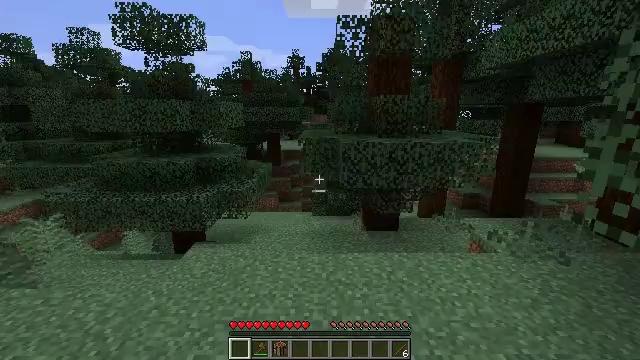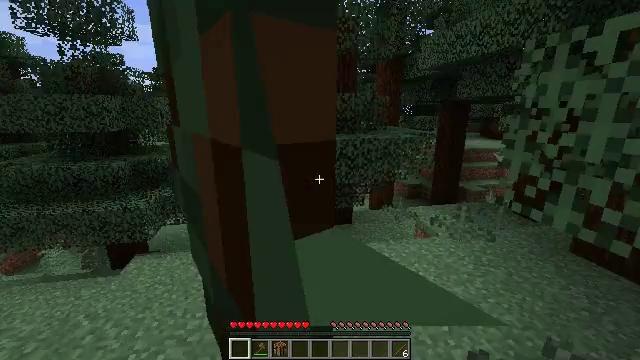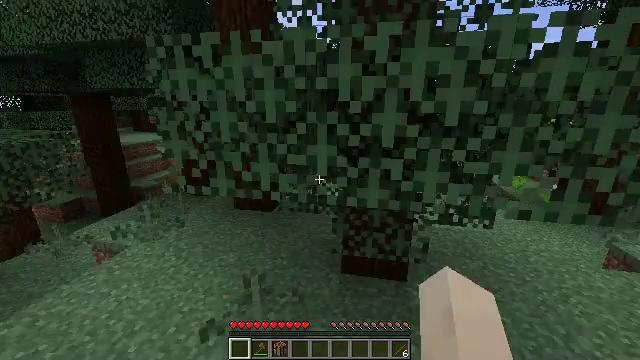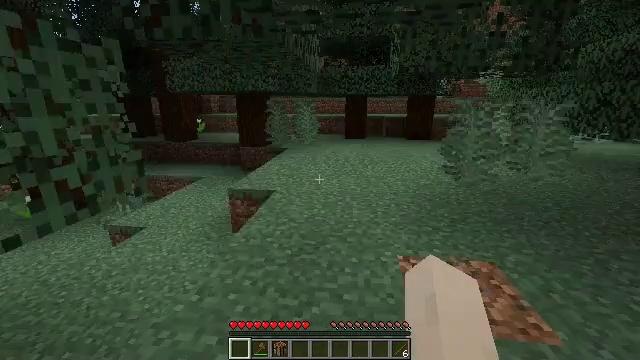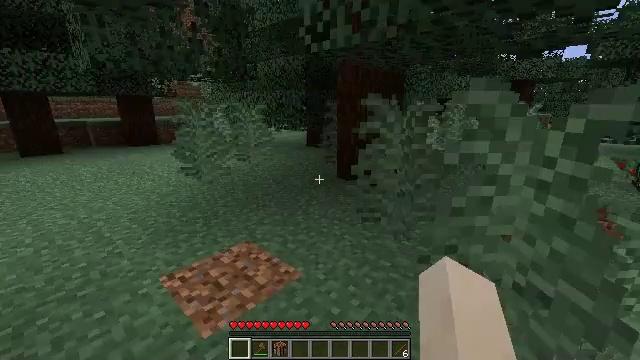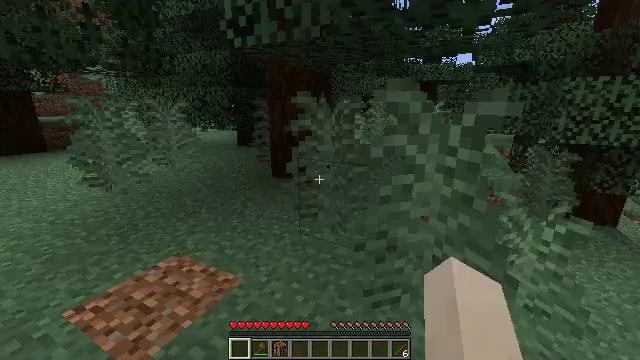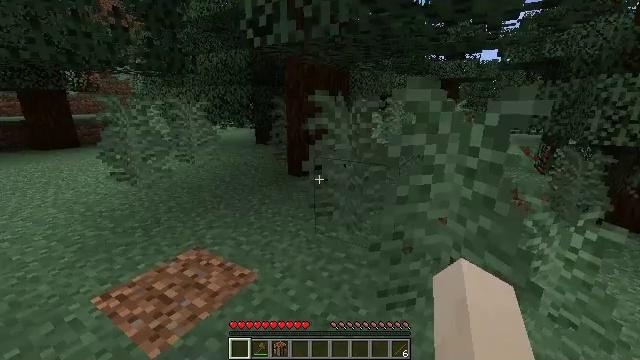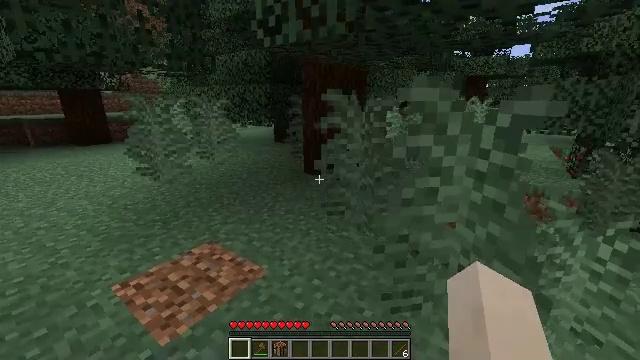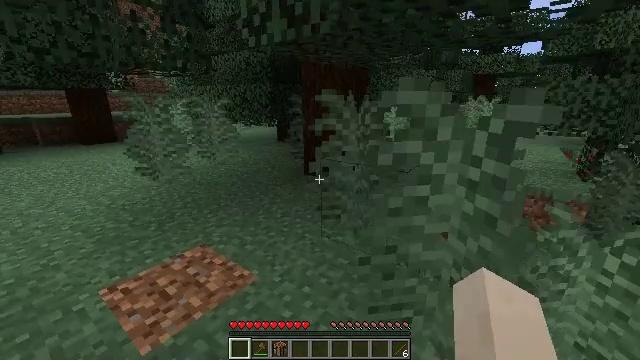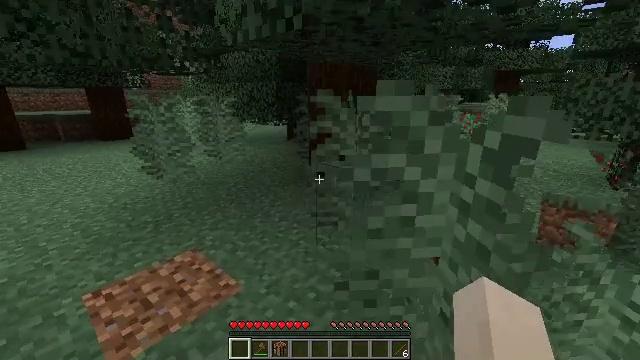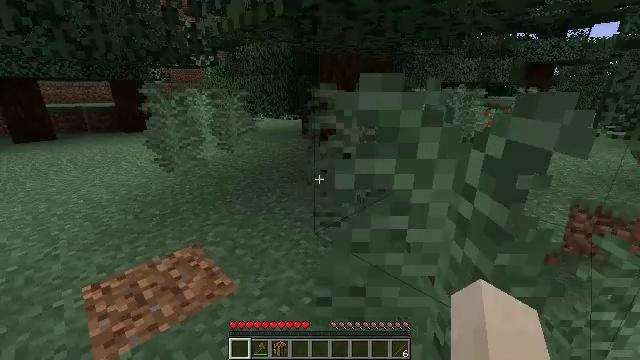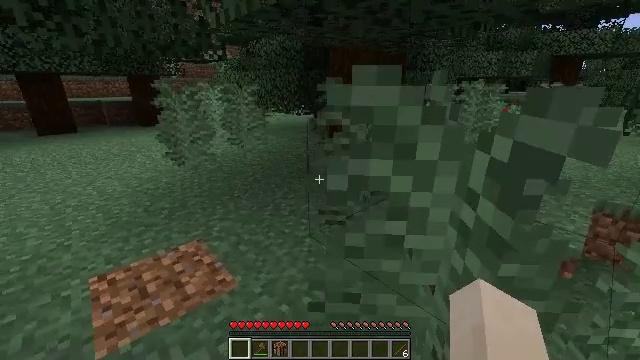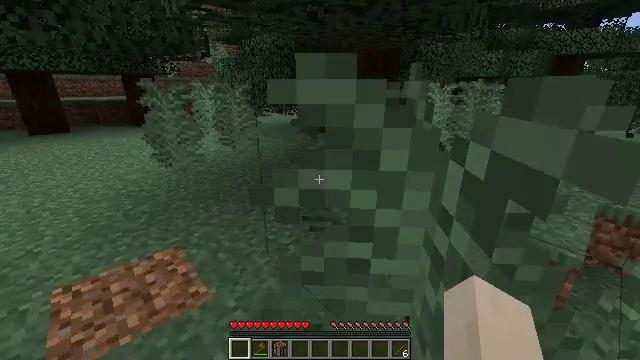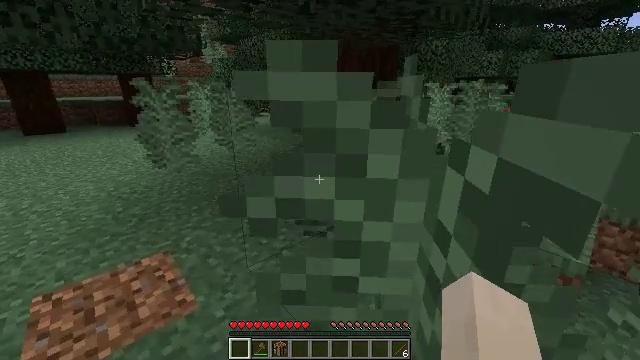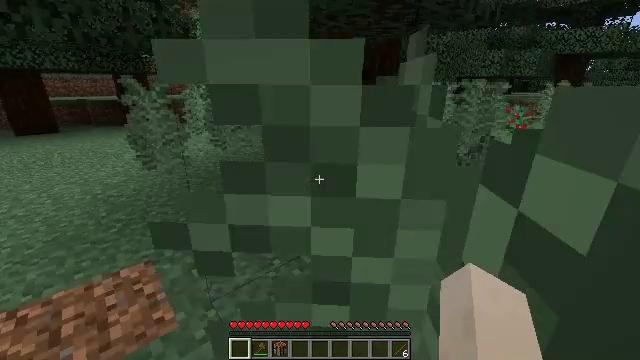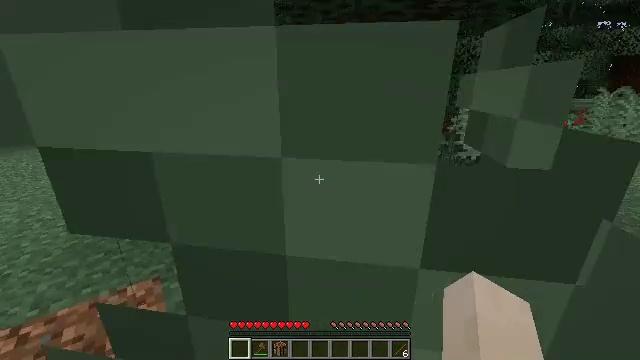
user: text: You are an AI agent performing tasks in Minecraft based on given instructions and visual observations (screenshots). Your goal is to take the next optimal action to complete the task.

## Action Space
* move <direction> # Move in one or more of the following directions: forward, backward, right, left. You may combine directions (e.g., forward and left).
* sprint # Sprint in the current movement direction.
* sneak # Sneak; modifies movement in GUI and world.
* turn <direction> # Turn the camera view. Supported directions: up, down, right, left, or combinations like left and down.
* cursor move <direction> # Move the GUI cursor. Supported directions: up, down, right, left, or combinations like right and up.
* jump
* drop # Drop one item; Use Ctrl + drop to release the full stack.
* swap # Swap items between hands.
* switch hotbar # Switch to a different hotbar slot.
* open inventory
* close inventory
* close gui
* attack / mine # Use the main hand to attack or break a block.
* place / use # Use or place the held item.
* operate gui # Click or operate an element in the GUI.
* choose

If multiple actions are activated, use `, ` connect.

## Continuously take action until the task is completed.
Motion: motion action
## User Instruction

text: Combat the sheep.
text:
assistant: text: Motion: turn right
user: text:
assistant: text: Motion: turn right and down
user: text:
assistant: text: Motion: turn right
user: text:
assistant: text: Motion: turn right
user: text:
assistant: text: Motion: turn right
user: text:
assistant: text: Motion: move right, turn left
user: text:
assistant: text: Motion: move forward and move right, turn left
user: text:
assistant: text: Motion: move forward and move right, turn left
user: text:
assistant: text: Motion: move forward and move right, turn left
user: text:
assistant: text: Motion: move forward and move right, turn left and down
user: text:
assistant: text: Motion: move forward and move right, turn left and down
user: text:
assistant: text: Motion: move forward
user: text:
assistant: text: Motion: move forward
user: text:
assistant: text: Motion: move forward
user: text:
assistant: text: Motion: move forward, turn left and up
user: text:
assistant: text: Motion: move forward, turn left and up
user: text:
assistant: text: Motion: move forward, turn left and up
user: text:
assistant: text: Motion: move forward, turn left
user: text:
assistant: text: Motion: move forward and move left, turn left
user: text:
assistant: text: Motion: move forward and move left, turn left
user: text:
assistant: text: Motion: move forward and move left, turn left
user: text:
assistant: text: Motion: move forward, turn left and up
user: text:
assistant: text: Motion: move forward, turn left
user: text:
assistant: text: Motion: no_op
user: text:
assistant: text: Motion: switch to hotbar 2
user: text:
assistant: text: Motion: switch to hotbar 2
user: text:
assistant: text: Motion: switch to hotbar 2
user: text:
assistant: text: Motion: no_op
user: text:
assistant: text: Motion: move forward
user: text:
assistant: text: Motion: move forward, turn left